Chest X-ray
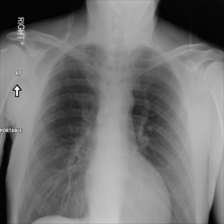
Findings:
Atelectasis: negative
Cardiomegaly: negative
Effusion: negative
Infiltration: negative
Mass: negative
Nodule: negative
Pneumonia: negative
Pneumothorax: negative
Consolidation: negative
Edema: negative
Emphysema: negative
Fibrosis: negative
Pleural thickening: negative
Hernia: negative